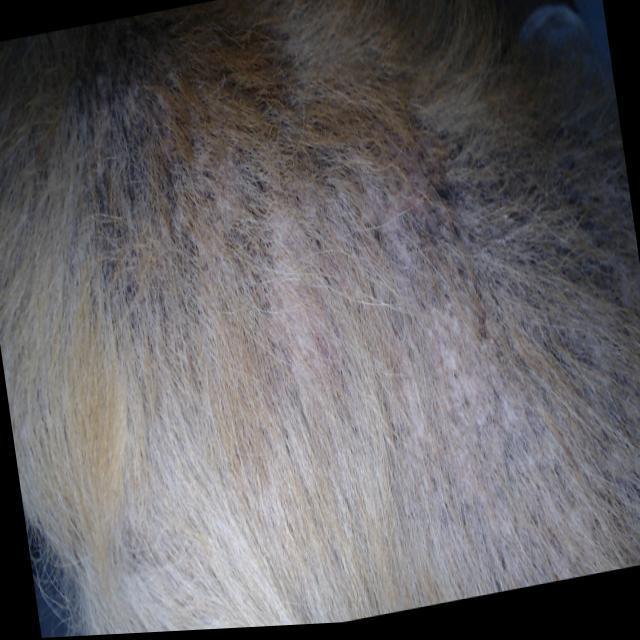
Canine demodicosis (Demodex mange) — caused by Demodex canis mites. Presents with alopecia, follicular papules, pustules, and comedones. Often localized on face and forelimbs.